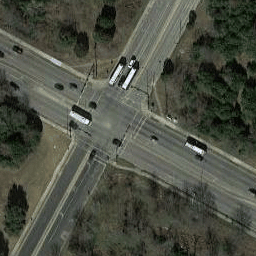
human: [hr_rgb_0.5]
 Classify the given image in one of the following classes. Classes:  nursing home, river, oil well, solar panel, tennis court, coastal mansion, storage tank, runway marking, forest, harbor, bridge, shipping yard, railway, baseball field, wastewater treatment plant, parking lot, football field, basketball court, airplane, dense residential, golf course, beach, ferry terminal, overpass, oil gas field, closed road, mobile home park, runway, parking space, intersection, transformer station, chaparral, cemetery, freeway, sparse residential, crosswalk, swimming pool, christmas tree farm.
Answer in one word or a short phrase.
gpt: intersection